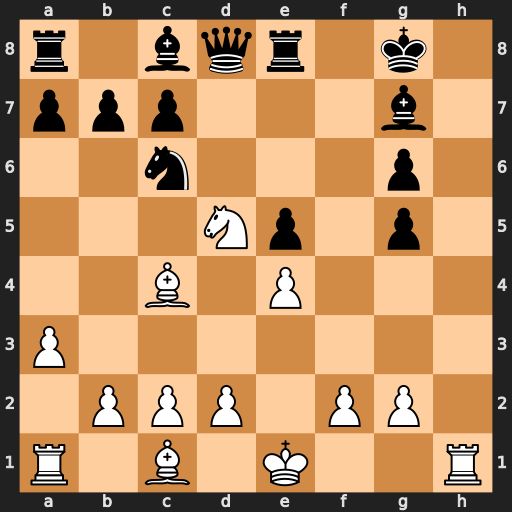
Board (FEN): r1bqr1k1/ppp3b1/2n3p1/3Np1p1/2B1P3/P7/1PPP1PP1/R1B1K2R
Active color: w
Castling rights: KQ
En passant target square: -
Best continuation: Ne7+ Kf8 Nxg6#